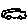
Label: car